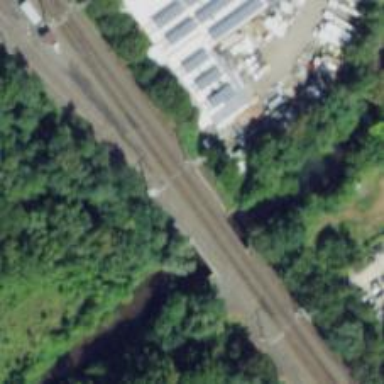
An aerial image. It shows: Railway crossover.